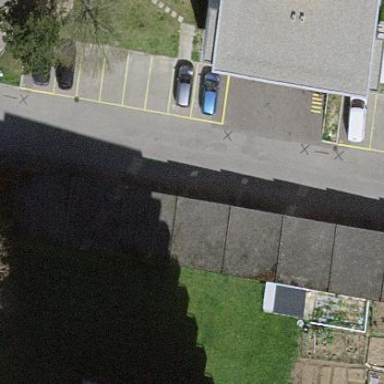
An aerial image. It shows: Group of garages.